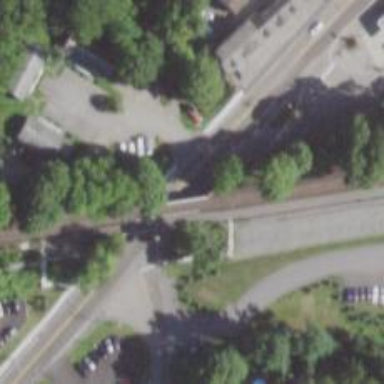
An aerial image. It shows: Asphalt path crossing over bridge.